Field crop: maize
Growth stage: 2
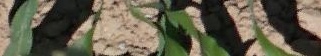
Species: maize